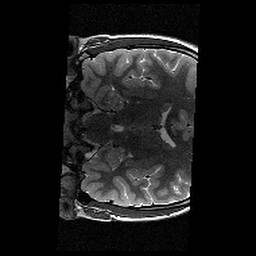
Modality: T2w
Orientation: coronal
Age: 12
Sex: female
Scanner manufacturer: siemens
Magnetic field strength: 3 T
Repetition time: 9.23 s
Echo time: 0.067 s